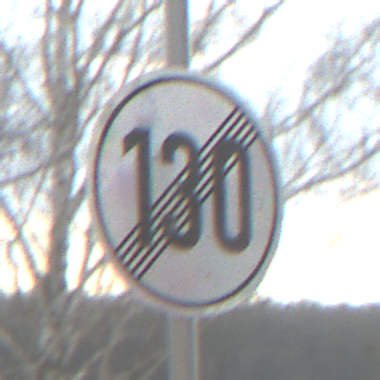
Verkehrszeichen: EndeGeschwindigkeit130
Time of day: MorningAfternoon
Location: Outdoor (Nature)
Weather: PartlyCloudy
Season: Autumn
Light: Natural